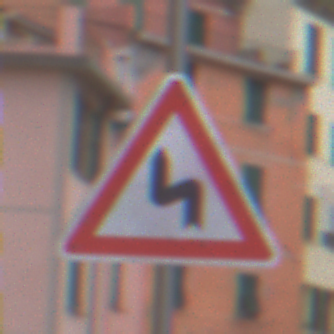
Verkehrszeichen: DoppelkurveZunaechstLinks
Umgebung: Outdoor, Urban
Tageszeit: Midday
Wetter: Overcast
Licht: Natural
Jahreszeit: NotSpecified
Kontrast: LowContrast